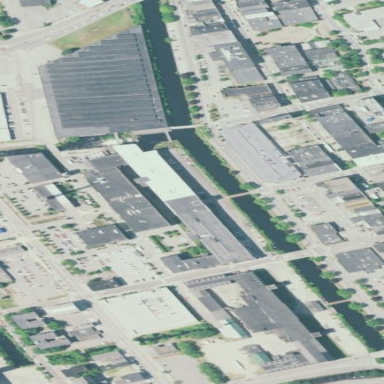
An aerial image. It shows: Historic factory.